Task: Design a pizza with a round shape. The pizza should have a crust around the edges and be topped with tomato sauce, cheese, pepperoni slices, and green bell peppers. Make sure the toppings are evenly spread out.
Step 117:
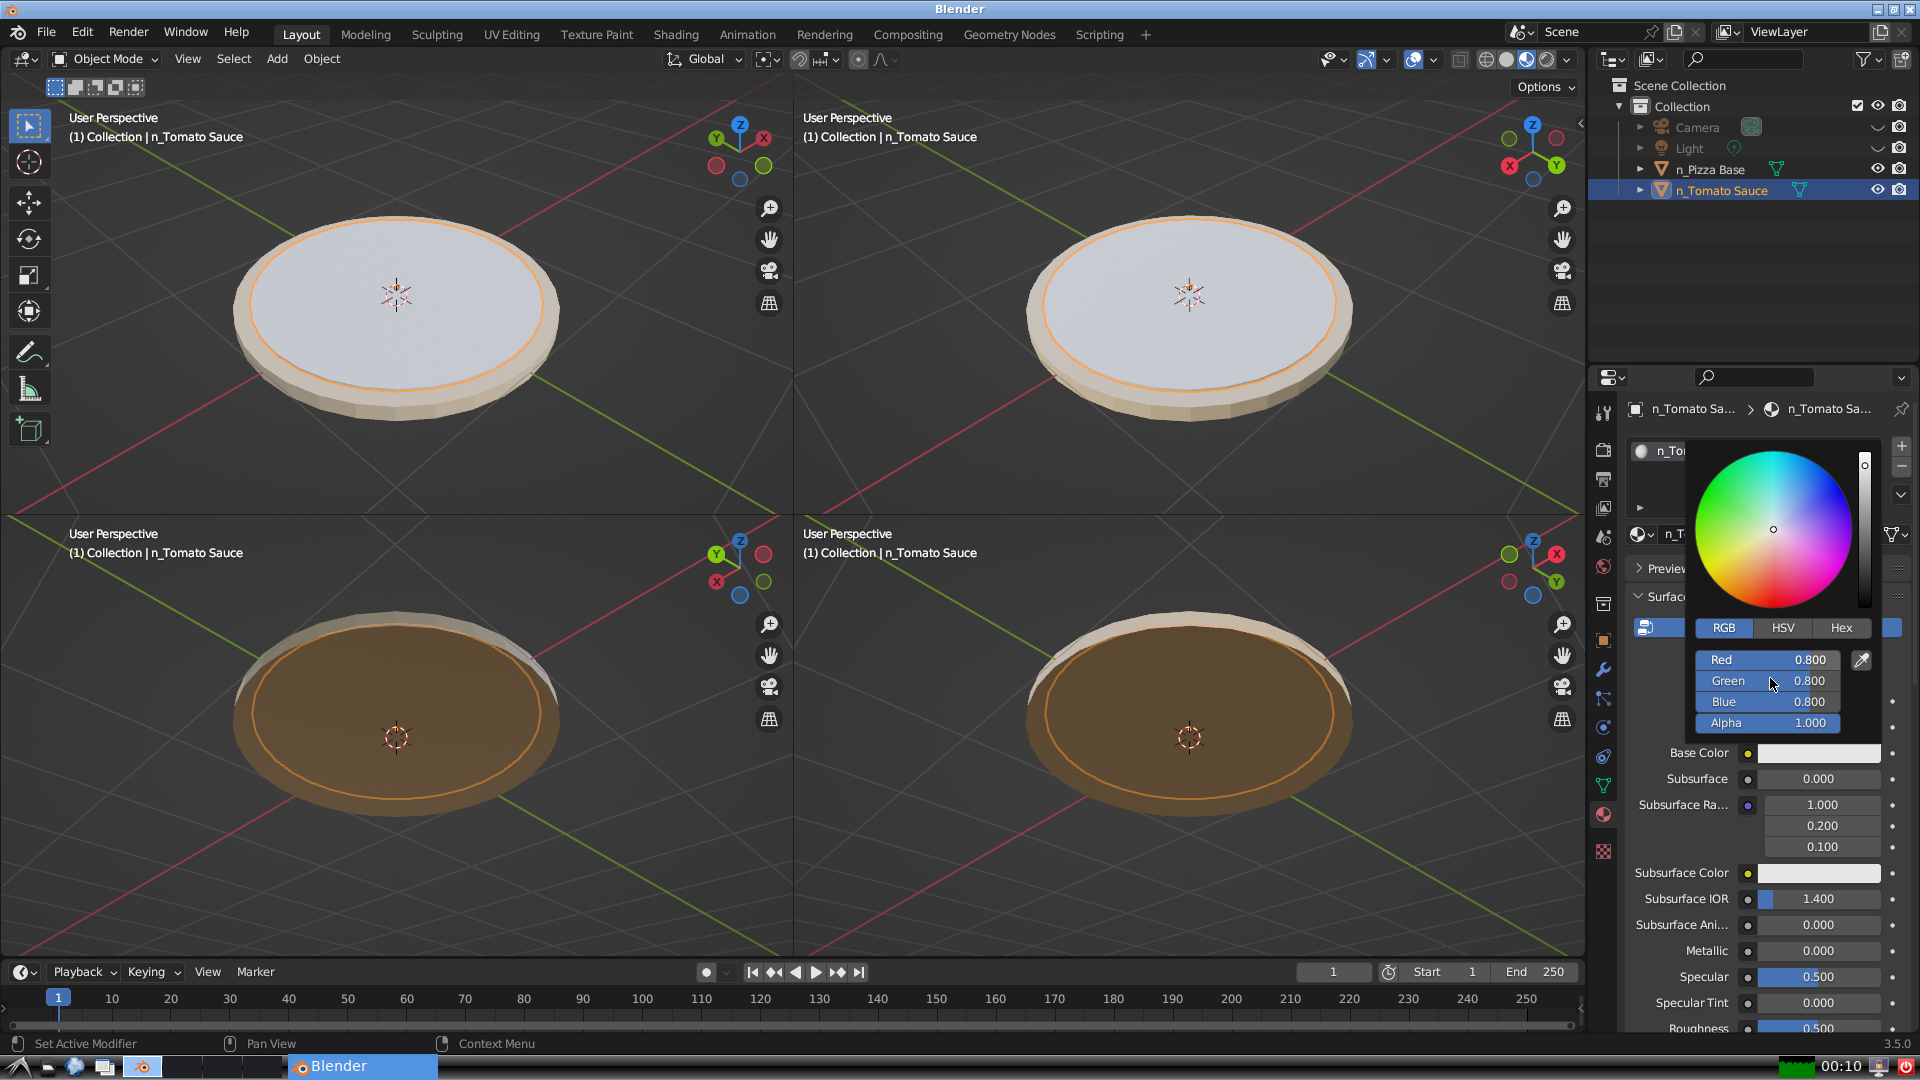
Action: click: no